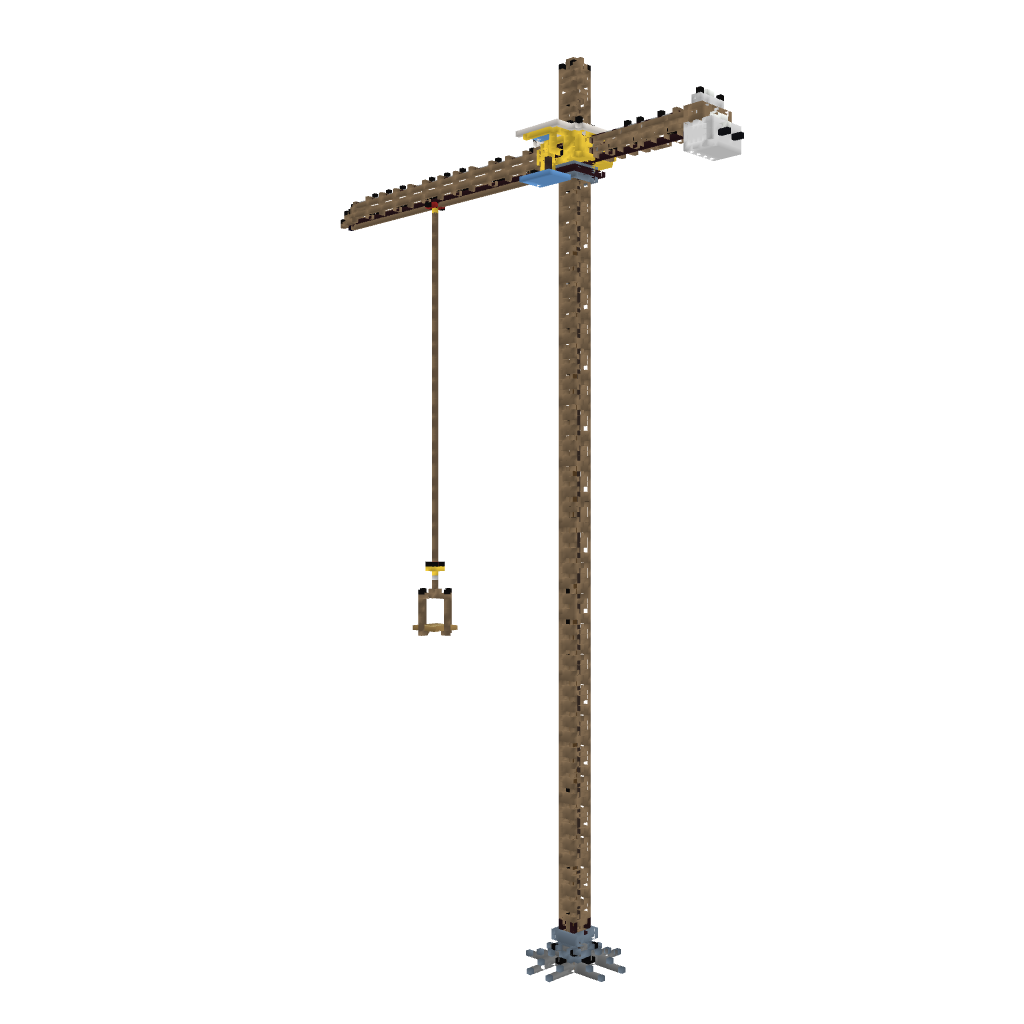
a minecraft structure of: Tall Construction Crain